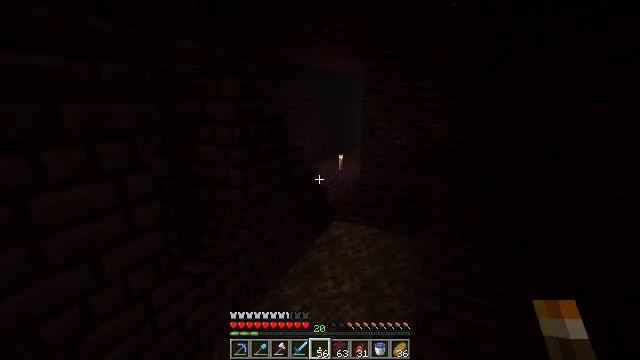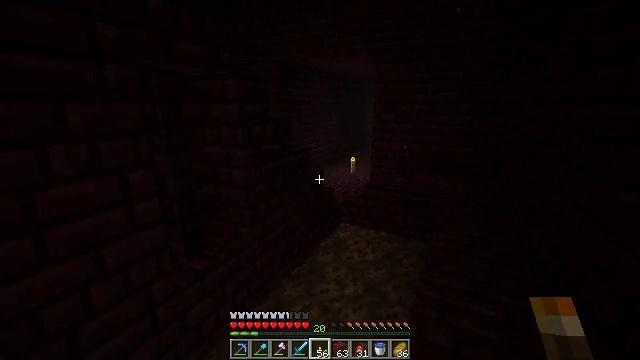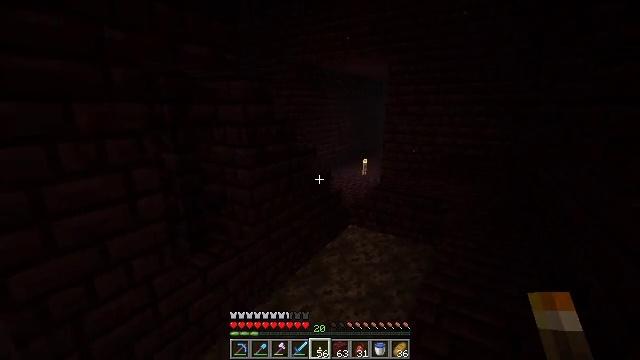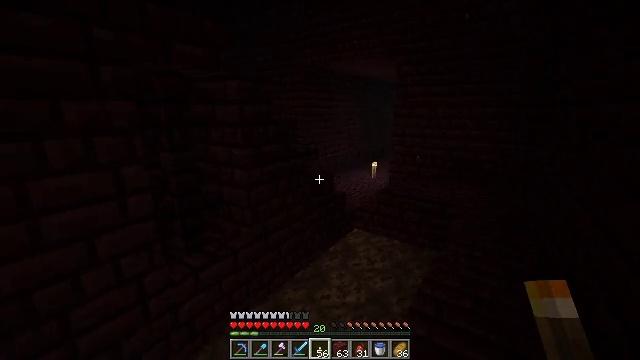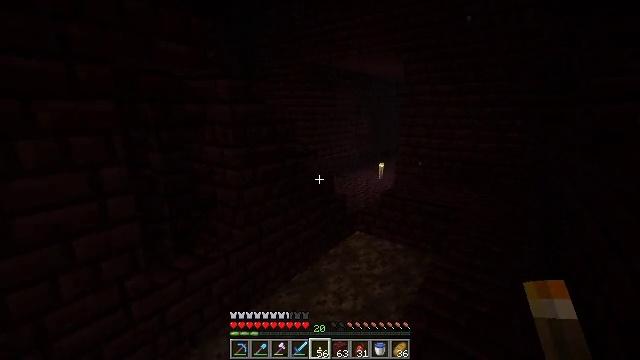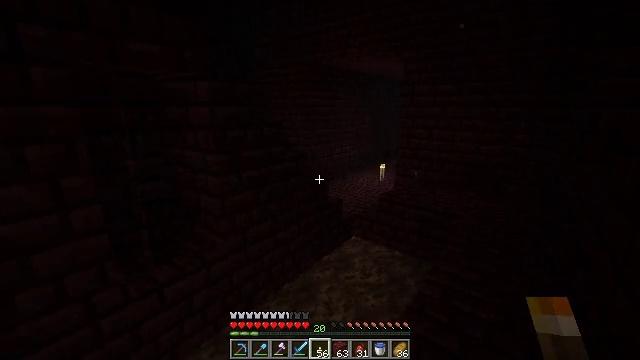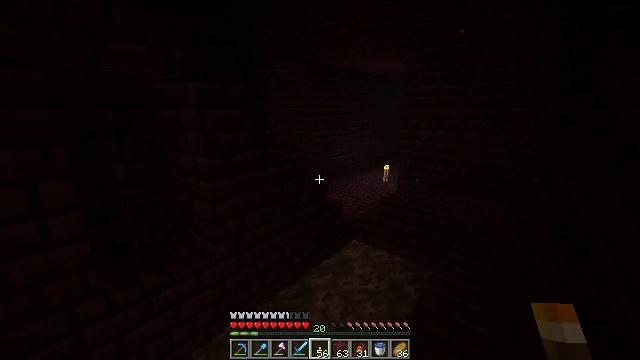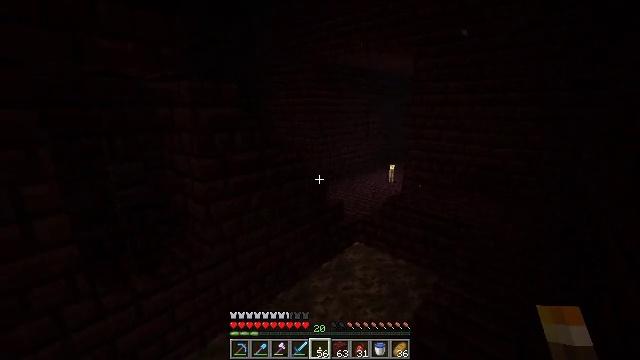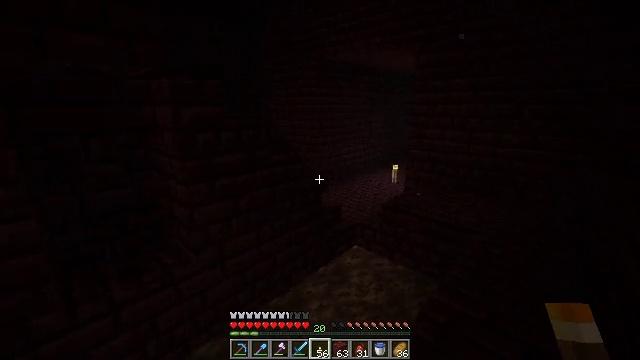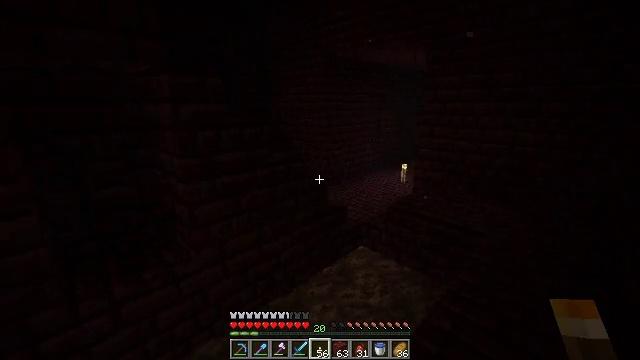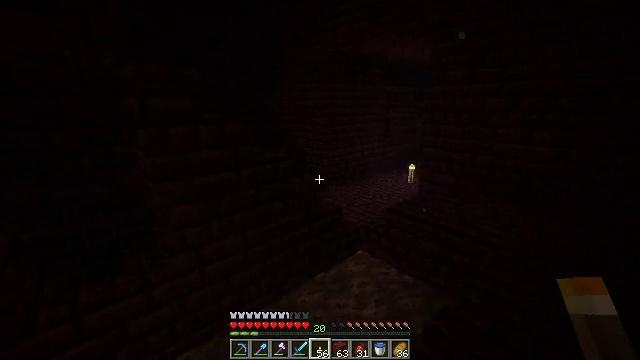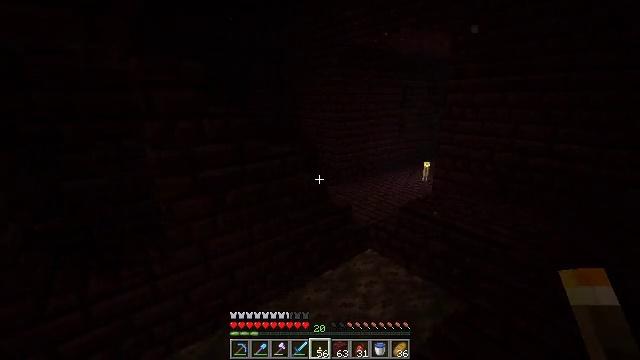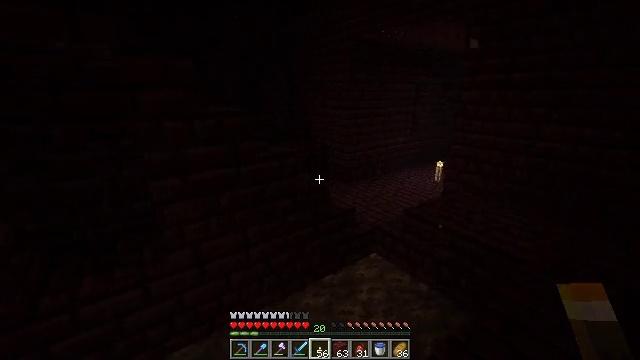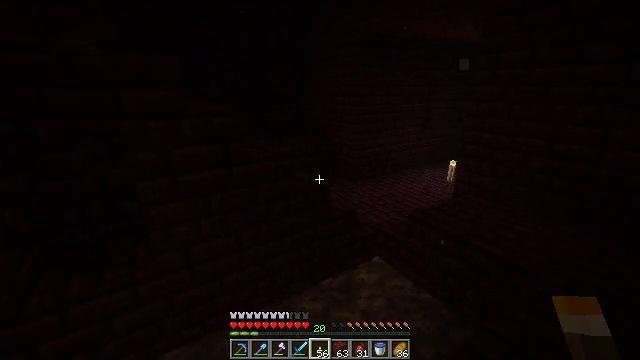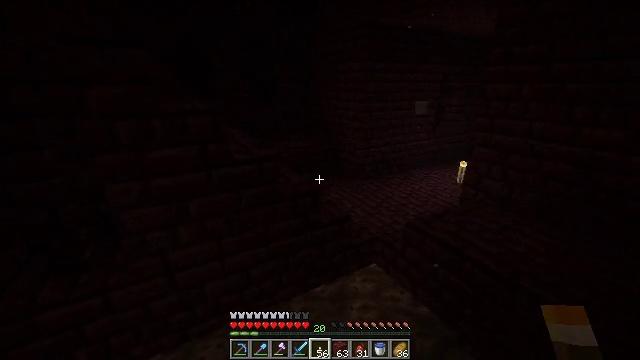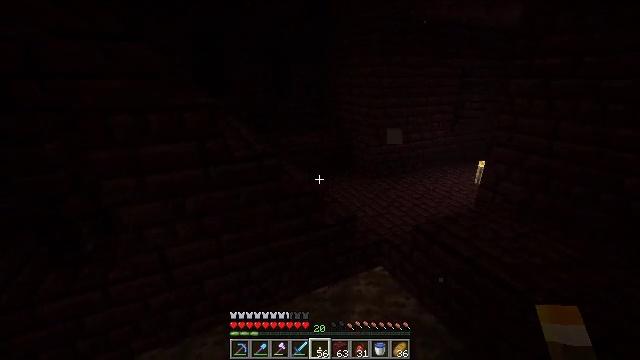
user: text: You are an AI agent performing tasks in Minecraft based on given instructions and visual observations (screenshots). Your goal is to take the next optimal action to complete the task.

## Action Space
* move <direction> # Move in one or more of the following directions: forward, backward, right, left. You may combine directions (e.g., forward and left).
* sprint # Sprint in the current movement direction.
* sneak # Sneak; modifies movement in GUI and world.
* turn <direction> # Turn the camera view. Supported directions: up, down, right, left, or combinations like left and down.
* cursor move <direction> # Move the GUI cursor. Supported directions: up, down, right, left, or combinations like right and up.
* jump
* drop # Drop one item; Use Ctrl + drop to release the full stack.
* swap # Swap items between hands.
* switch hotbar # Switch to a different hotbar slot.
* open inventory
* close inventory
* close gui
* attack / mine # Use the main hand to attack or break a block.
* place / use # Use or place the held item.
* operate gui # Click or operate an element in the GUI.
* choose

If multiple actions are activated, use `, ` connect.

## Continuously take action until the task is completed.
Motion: motion action
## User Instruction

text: Attack the nether bricks to collect them.
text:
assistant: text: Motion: move right, turn left
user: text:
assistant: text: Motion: move forward and move right, turn left
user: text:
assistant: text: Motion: move forward and move right, turn left
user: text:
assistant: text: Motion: move forward and move right, turn left
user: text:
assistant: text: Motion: move forward and move right, turn left
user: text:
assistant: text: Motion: move forward and move right, turn left
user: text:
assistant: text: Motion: move forward and move right, turn left
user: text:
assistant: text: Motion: move forward and move right, turn left
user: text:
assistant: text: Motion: move forward and move right, turn left
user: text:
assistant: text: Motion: move forward and move right, turn left
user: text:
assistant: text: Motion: move forward and move right, turn left
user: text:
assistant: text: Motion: move forward and move right, turn left
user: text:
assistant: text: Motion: move forward and move right, turn left and down
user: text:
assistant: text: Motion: move forward and move right, turn left
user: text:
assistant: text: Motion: move forward and move right, turn left and down
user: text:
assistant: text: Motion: move forward and move right, turn left
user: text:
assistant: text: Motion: move forward and move right, turn left
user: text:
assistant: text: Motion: move right, turn left
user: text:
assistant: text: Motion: move right, turn left
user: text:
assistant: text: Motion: move right, turn left
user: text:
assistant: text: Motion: move right, turn left
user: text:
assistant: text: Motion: move right, turn left and up
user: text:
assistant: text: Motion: move right, turn left and up
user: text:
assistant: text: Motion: move right, turn left and up
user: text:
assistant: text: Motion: move right, turn left and up
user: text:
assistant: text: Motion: turn left and up
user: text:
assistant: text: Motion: move left, turn left and up
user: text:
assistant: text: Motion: move left, turn left and up
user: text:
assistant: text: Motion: move left
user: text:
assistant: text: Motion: move left